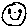
Label: smiley face